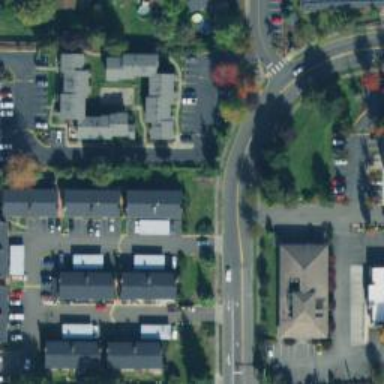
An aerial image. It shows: Tertiary road with separate sidewalk.